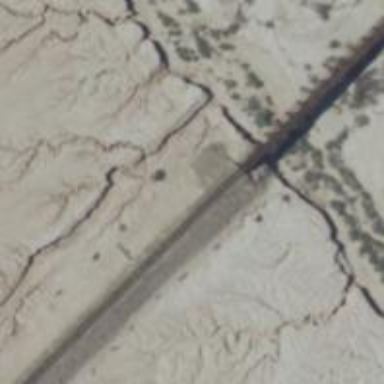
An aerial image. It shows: Disused railway bridge.